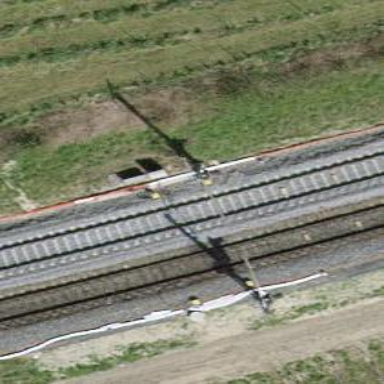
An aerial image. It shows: Railway signal.